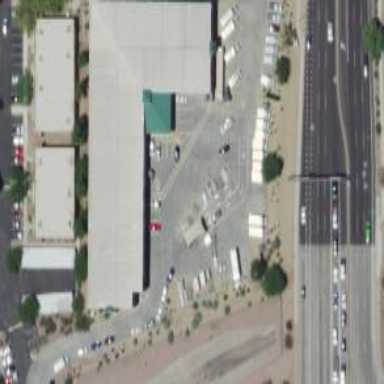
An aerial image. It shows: Commercial building with storage rental shop inside.